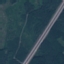
Land use / land cover: Highway